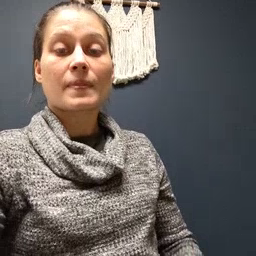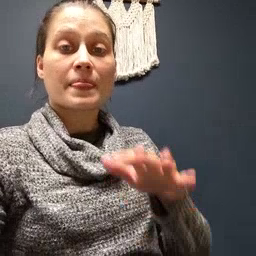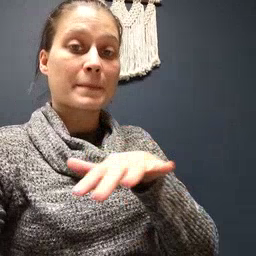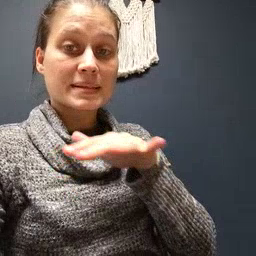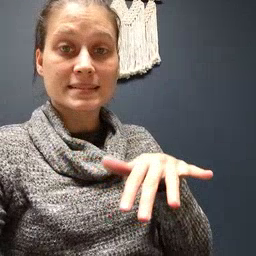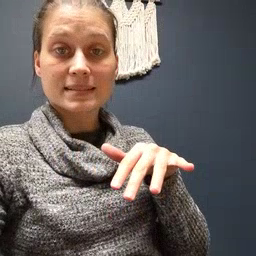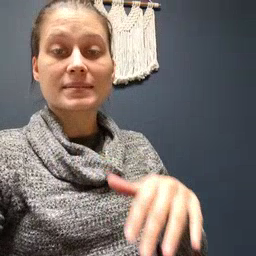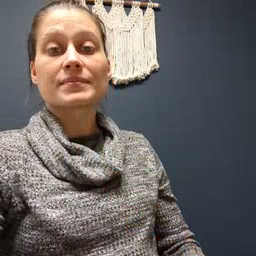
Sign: mitten